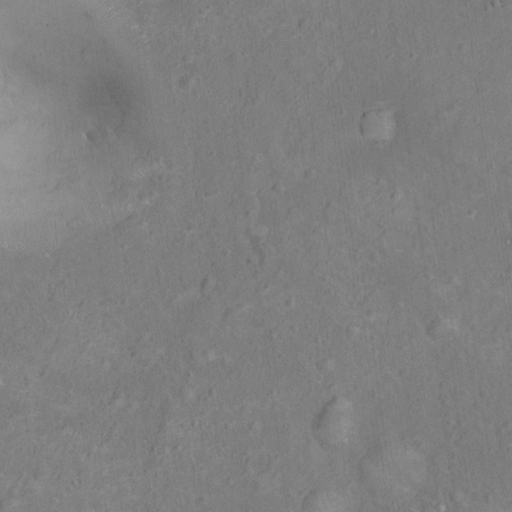
Objects detected: cone